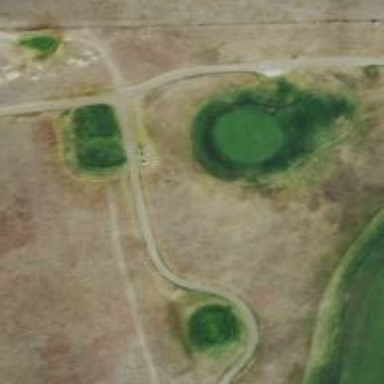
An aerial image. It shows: View of golf hole.